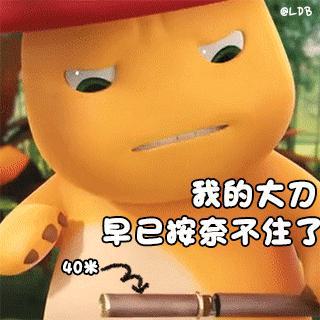
Label: nailong